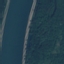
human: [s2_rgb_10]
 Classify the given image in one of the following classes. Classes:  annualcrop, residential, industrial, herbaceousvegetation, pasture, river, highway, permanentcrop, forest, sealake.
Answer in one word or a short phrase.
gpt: River